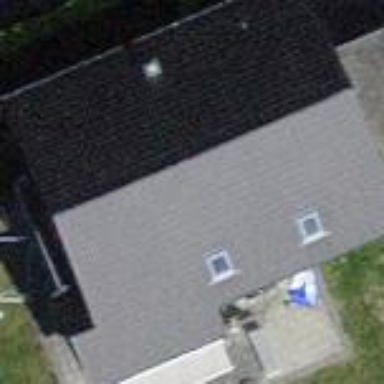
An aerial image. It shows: Building with tile roof.